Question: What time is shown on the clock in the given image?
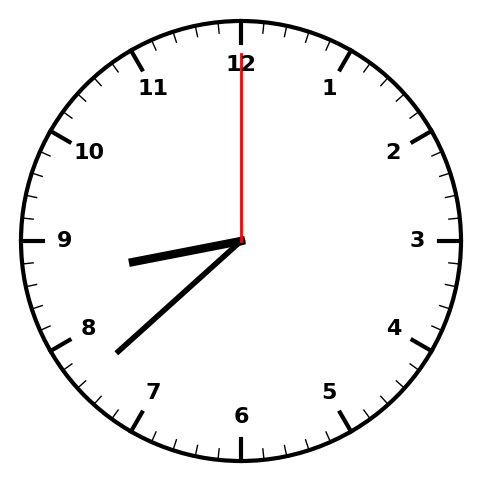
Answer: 08:38:00